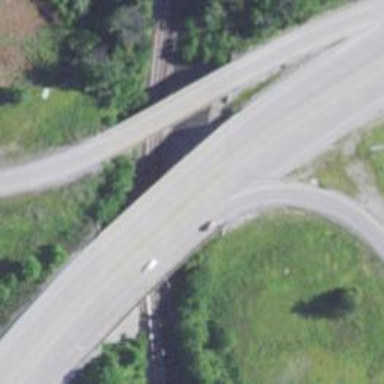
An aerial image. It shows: Trunk_link highway on bridge.